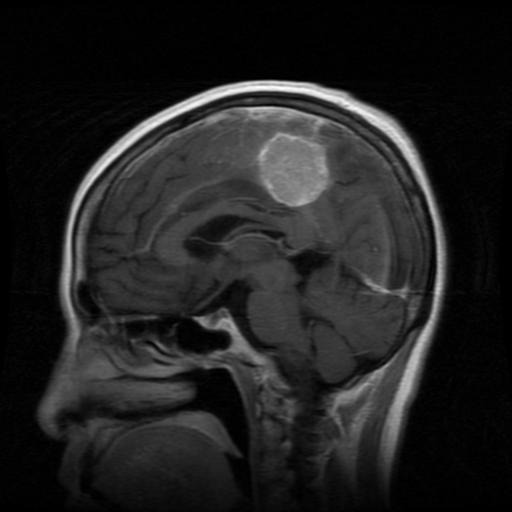
Label: meningioma